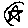
Label: star